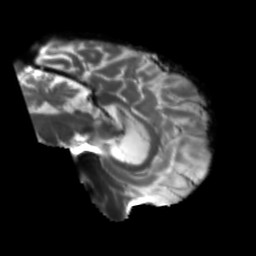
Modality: T2w
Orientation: sagittal
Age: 54
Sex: male
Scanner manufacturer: siemens
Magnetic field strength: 3 T
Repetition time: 5.25 s
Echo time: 0.08 s